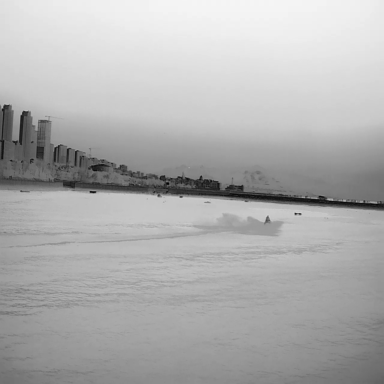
There is a canoe in the infrared image.